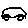
Label: car